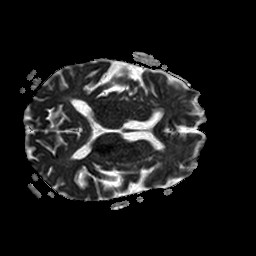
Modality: ADC
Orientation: axial
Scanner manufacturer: philips
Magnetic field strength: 1.5 T
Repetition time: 3.746 s
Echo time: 0.07039 s